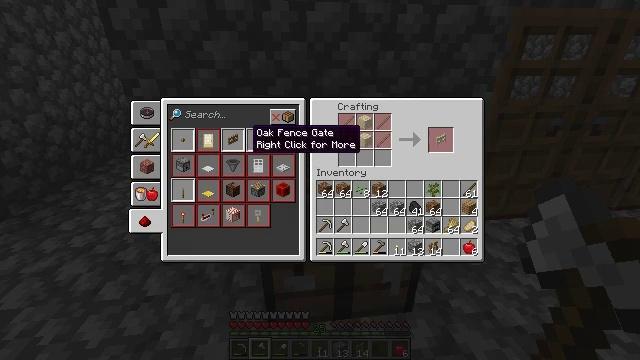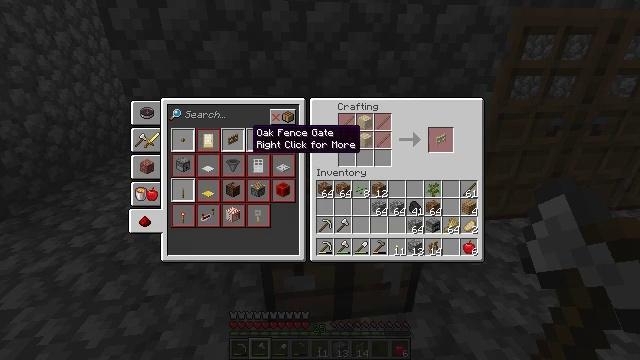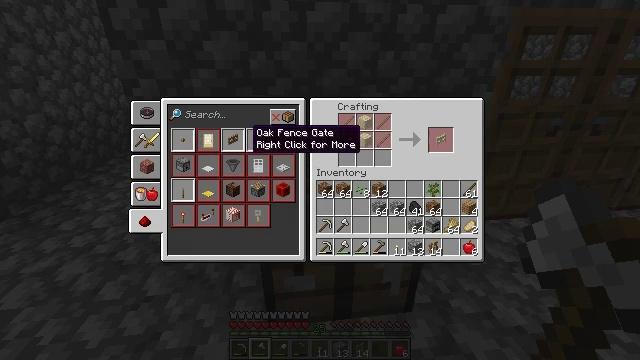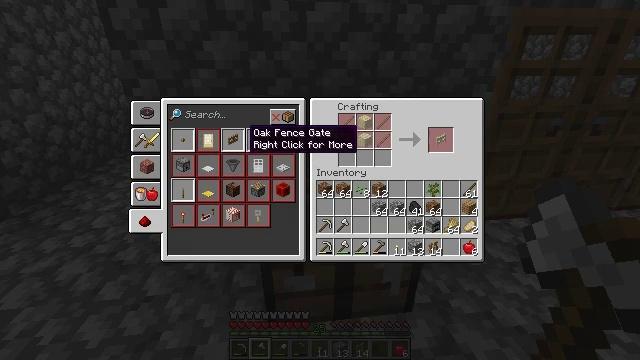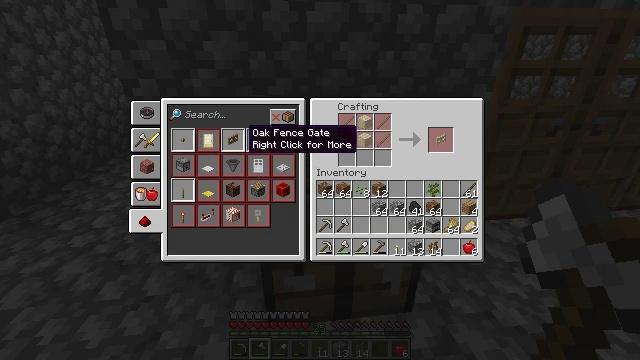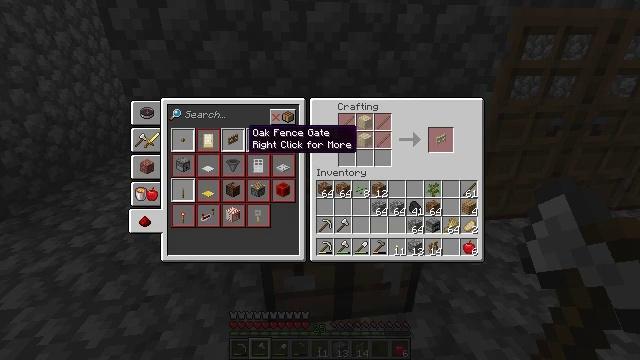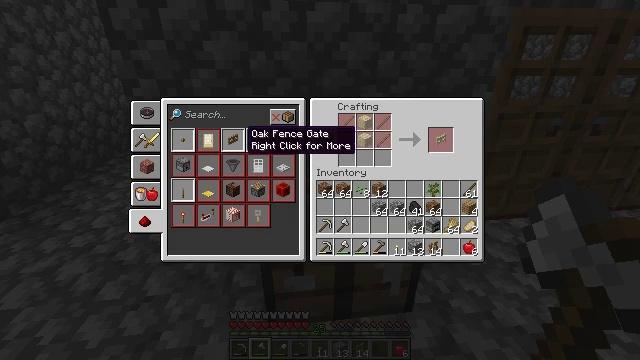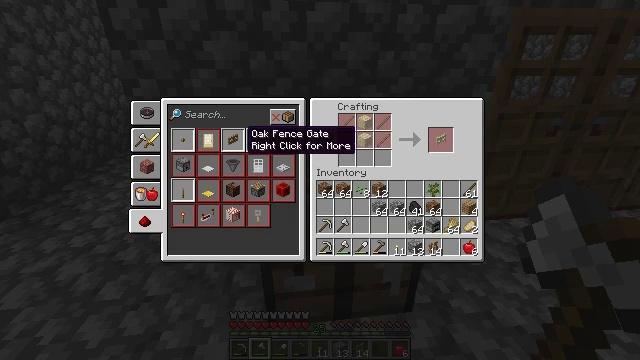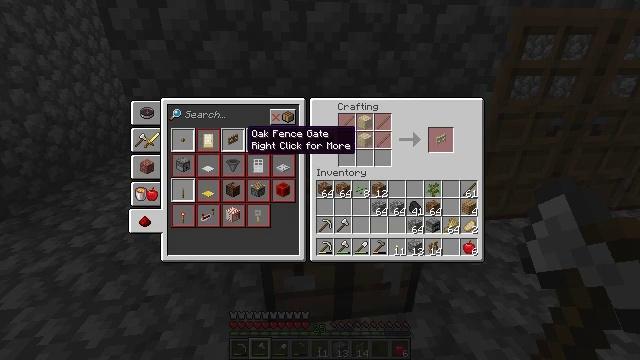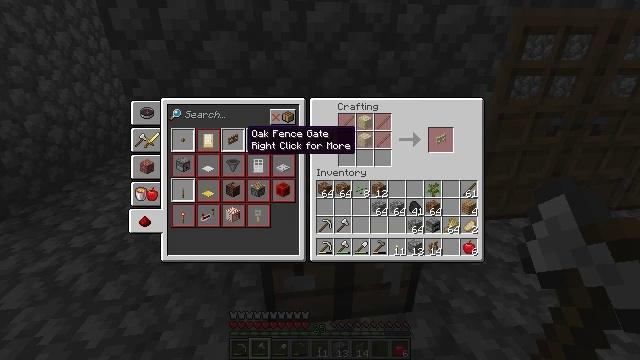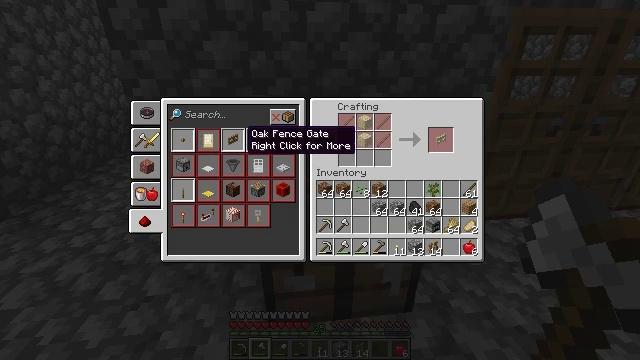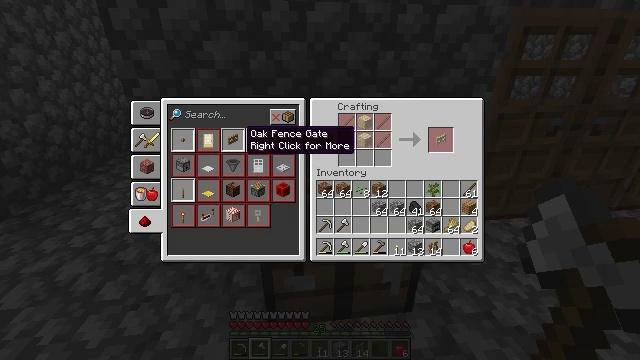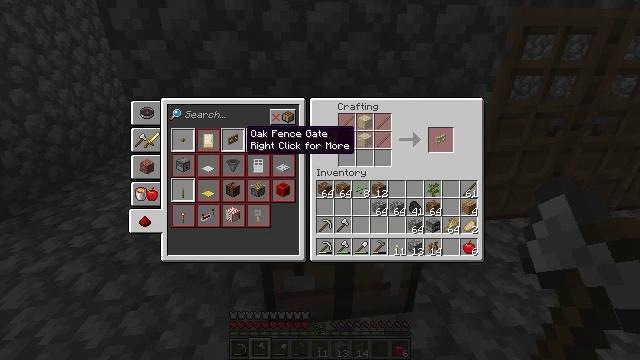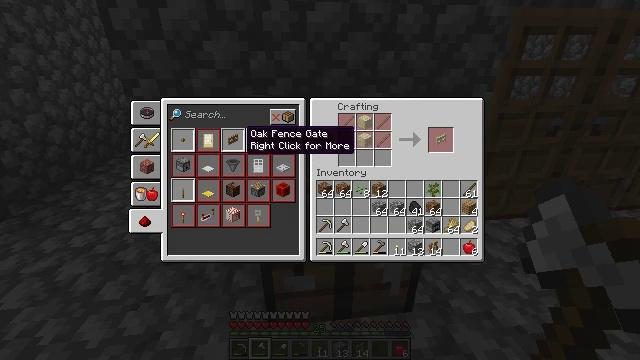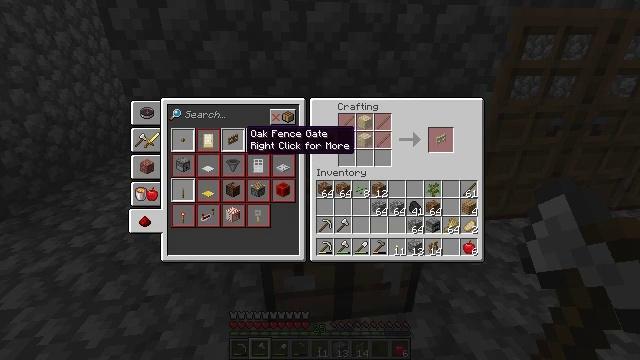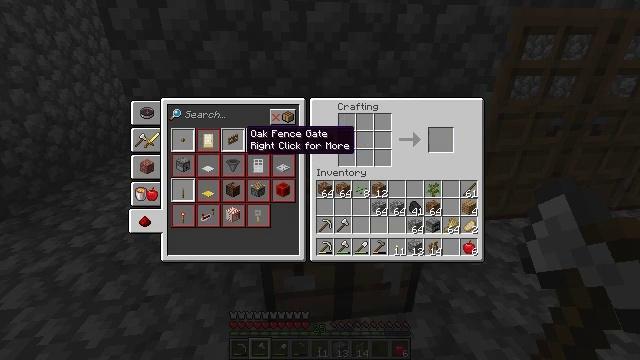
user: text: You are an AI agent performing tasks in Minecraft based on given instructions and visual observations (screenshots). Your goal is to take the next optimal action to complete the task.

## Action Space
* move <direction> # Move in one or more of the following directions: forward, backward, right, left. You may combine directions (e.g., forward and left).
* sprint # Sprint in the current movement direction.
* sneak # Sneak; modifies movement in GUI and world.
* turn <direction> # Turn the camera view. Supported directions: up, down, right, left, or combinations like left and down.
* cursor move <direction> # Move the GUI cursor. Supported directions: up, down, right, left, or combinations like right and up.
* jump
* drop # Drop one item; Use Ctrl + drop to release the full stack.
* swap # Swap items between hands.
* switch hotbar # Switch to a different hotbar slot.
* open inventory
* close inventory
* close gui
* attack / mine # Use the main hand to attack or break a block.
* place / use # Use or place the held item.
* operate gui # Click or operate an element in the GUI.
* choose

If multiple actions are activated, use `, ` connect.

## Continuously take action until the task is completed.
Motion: motion action
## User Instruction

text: Create an oak fence gate with materials at the crafting table.
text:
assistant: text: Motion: no_op
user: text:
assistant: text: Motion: no_op
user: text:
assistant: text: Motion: no_op
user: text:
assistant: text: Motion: no_op
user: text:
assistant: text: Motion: no_op
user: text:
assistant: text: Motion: no_op
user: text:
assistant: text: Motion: no_op
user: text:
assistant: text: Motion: no_op
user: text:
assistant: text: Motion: no_op
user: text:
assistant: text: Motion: no_op
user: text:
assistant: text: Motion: no_op
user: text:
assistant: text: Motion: no_op
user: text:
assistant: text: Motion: no_op
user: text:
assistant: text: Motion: no_op
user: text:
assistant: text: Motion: operate gui
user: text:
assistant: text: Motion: operate gui
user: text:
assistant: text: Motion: operate gui
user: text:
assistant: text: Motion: no_op
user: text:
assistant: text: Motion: no_op
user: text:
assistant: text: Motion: cursor move right
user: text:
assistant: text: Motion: cursor move right
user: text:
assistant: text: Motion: cursor move right
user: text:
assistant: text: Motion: cursor move right
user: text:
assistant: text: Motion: cursor move right
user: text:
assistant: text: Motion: no_op
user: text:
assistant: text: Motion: no_op
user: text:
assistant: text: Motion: no_op
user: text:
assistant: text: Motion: cursor move right
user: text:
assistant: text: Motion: cursor move right
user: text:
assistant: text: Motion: cursor move right